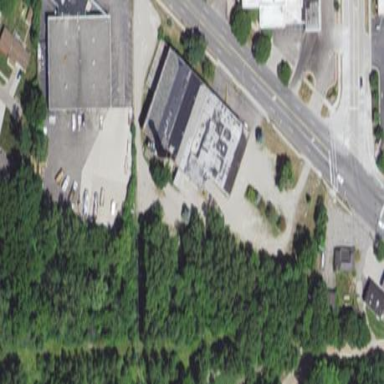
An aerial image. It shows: Retail building.